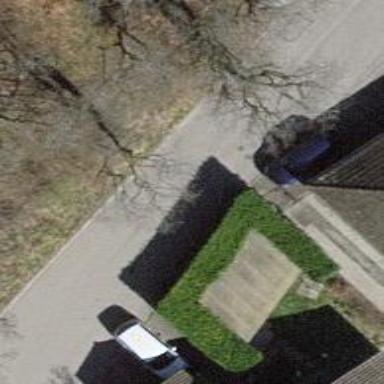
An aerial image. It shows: Residential road with asphalt surface.